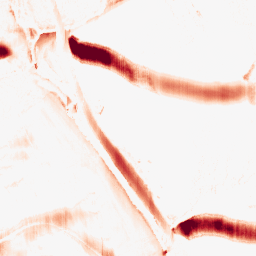
Category: morphological
Decomposition family: morphological_ellipse
Decomposition parameters: operation: opening
width: 30
height: 5
Upsampling method: quartic
Upsampling parameters: scale: 4
Upsampling scale: 4